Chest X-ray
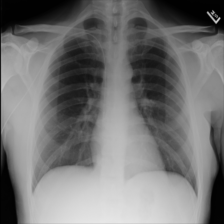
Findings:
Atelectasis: negative
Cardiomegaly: negative
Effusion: negative
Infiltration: negative
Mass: negative
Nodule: negative
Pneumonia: negative
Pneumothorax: negative
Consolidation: negative
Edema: negative
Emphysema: negative
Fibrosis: negative
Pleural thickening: negative
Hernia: negative